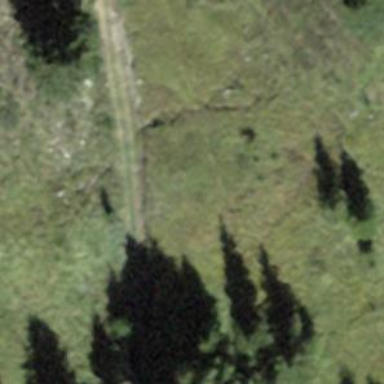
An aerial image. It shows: Path with grade3 track type.